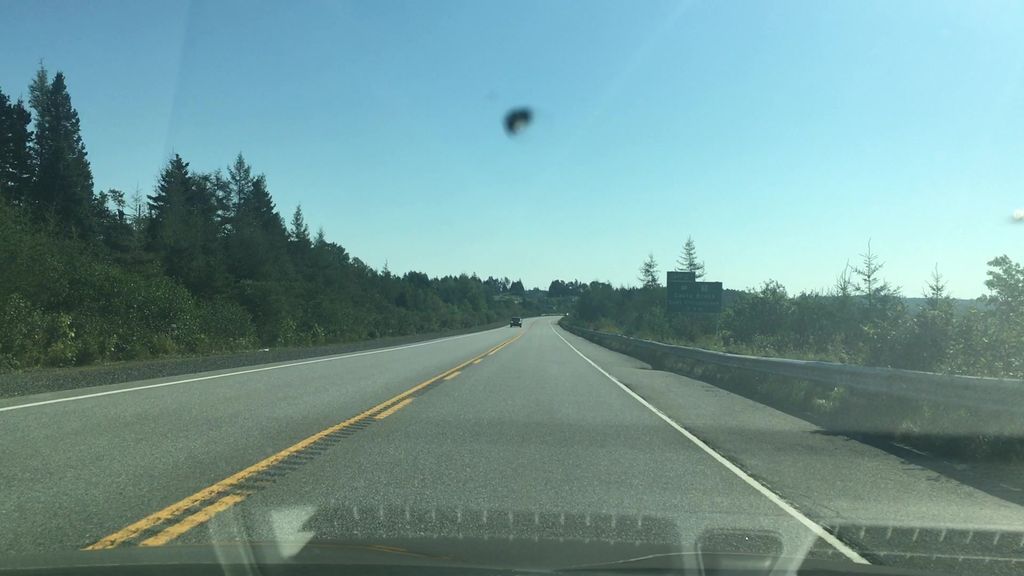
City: halifax